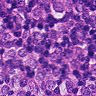
Metastatic tissue present: yes